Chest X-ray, PA view. Patient: 67 years old, sex M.
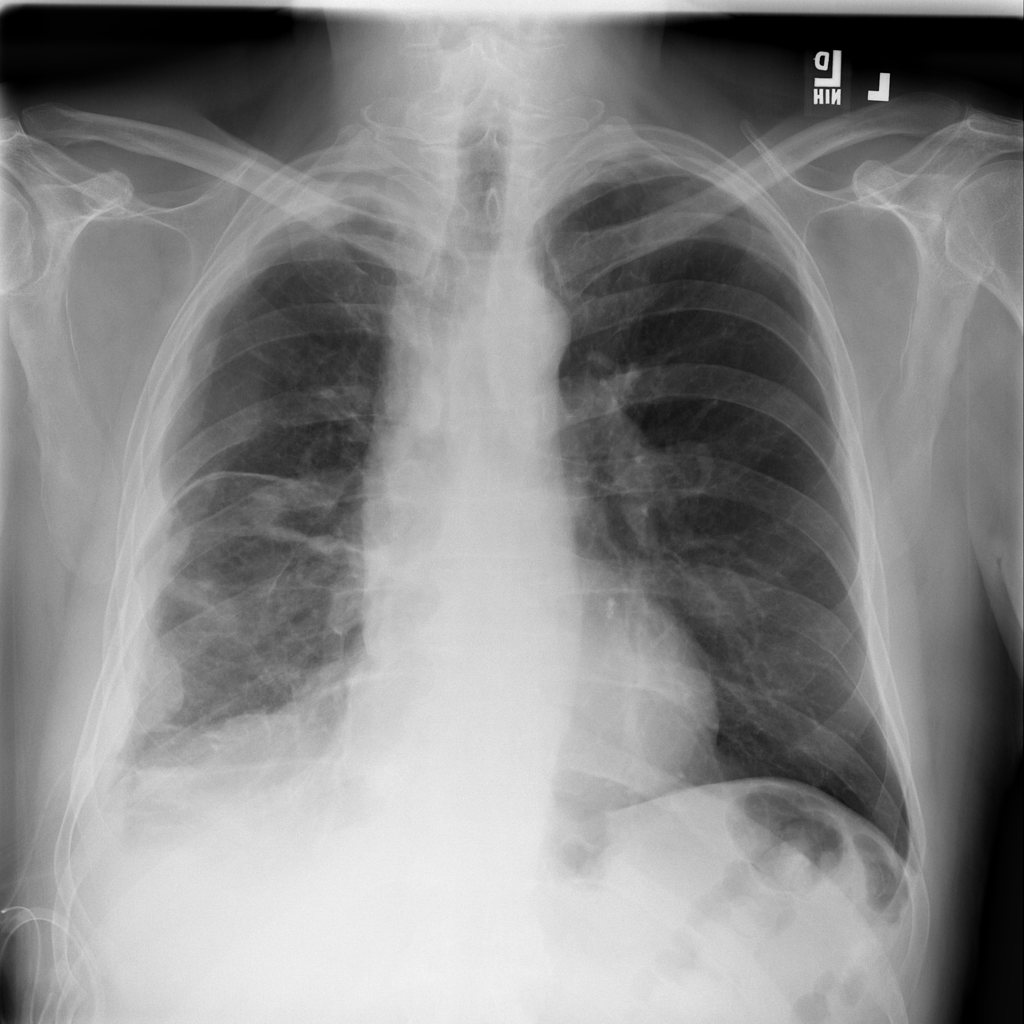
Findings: Mass